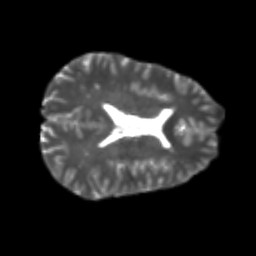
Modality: T2w
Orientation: axial
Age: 25
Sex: male
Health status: healthy
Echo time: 0.074 s